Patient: sex M, age 46
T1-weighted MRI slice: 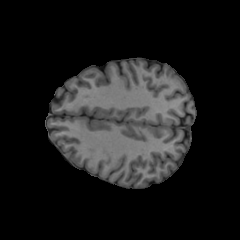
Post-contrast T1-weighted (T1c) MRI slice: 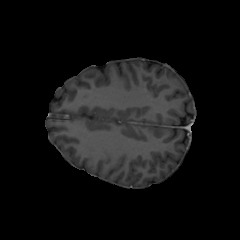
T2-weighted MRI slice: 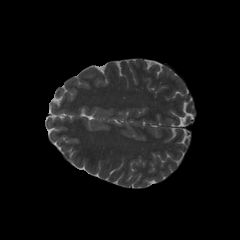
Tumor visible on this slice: no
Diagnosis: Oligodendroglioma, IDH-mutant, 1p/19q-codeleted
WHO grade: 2